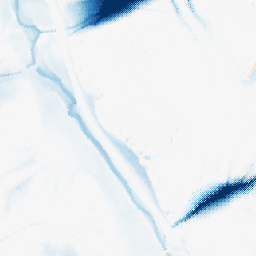
Category: morphological
Decomposition family: morphological_ellipse
Decomposition parameters: operation: closing
width: 50
height: 50
Upsampling method: regularized
Upsampling parameters: scale: 4
lambda_reg: 0.1
Upsampling scale: 4